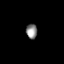
Tissue: prostate
Cell type: Myeloid cells
Senescence score: 0.7109
Nuclear area (px): 161
Mean DAPI intensity: 138.304